Question: I get this error when I try to create a new meteor user:

I only updated meteor and didn't touch any validation functions,
Does anybody know why the validation doesn't allow me to create a user with more than characters? How can I fix it?
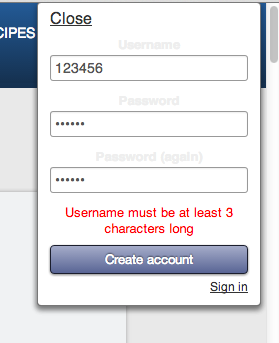
Answer: I looked into the current code of the <URL>. Line 87 states:
'''
validateUsername = function (username) {
if (username.length >= 3) {
return true;
} else {
loginButtonsSession.errorMessage("Username must be at least 3 characters long");
return false;
}
};
'''
The last time this file was changed was 7 months ago.
The problem doesn't lie in the meteor code. Are you using meteorite? What's the meteor version that you updated to? Maybe the problem lies somewehere there. Unfortunately I can't tell you anything more detailed at the moment as I don't have access to my own meteor environment right now.
Create a new and clean meteor project, add all the required packages and copy your code over to the new directory. Hopefully it works then at that point.